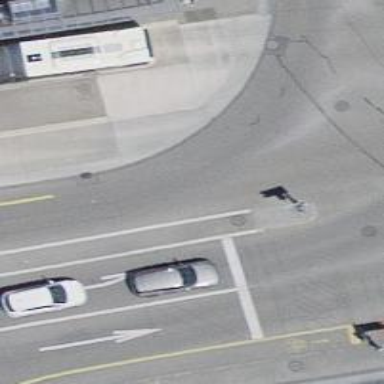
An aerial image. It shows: Road with traffic signals.